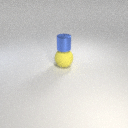
small blue metal cylinder above large yellow rubber sphere